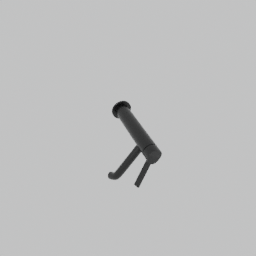
Label: appliances